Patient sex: F
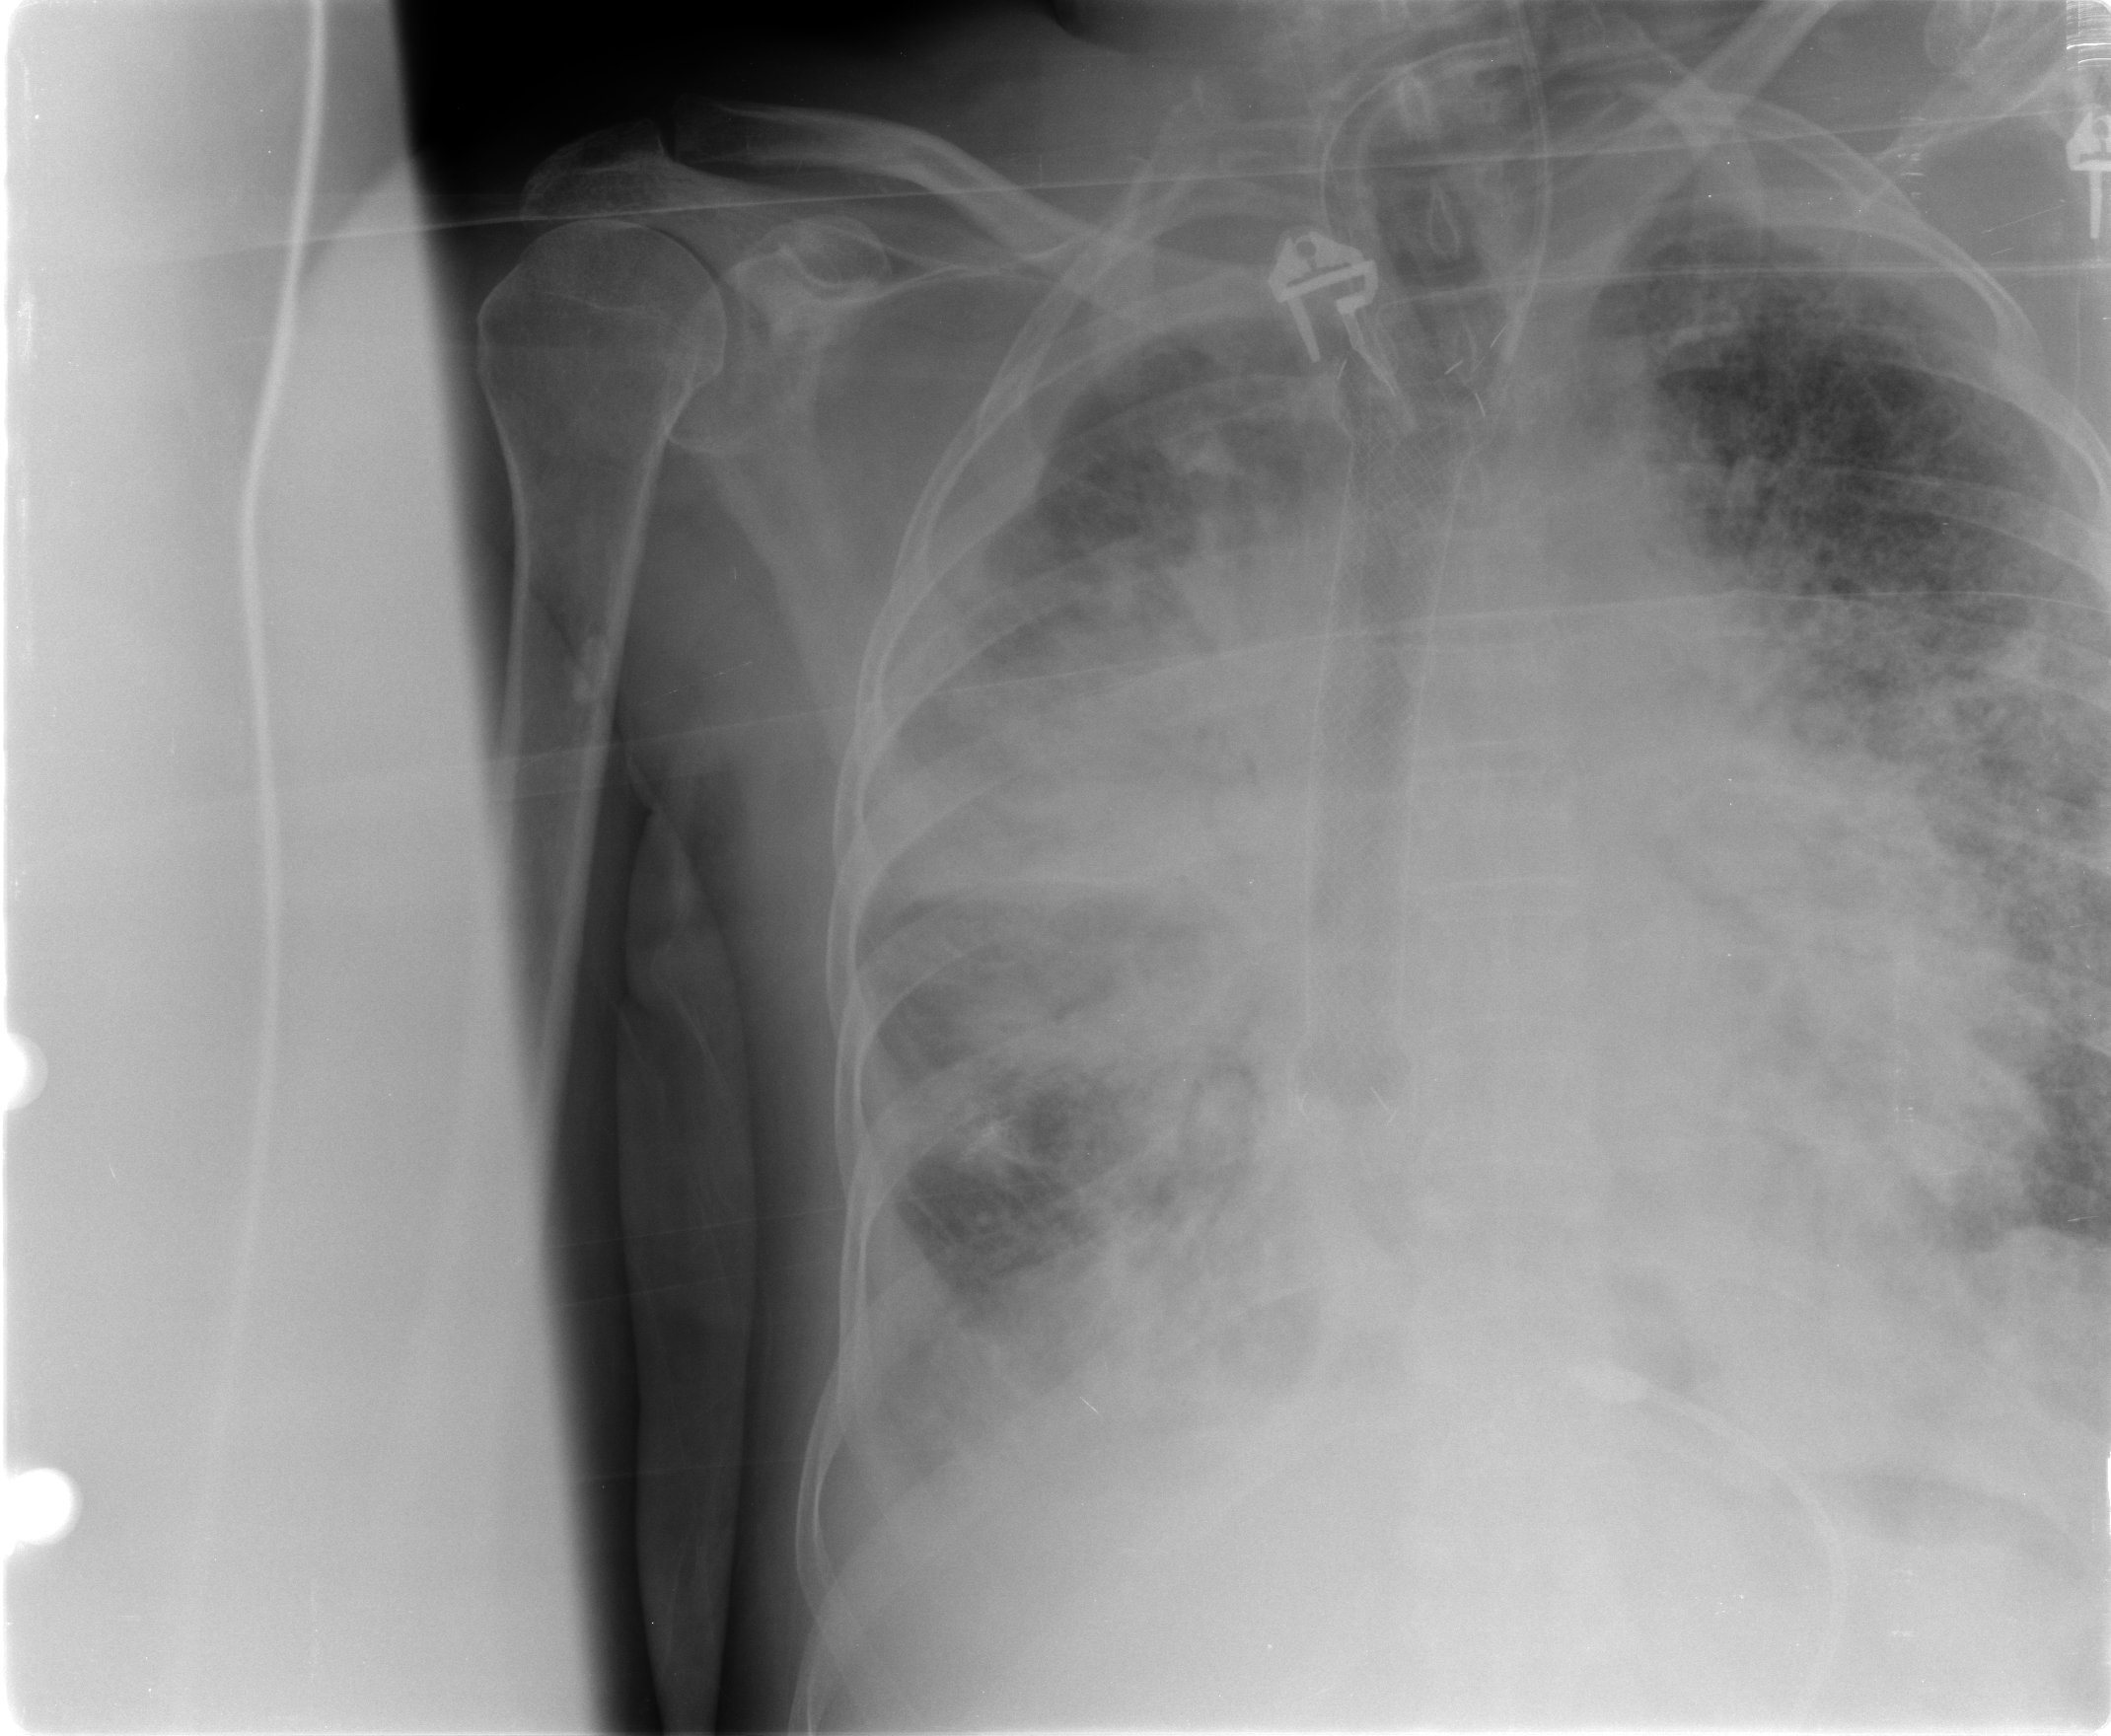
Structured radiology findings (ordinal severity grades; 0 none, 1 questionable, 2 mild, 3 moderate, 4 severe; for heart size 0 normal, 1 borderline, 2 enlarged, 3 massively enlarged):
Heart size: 2
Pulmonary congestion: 4
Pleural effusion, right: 2
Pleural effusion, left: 2
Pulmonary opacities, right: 4
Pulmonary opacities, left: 4
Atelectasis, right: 4
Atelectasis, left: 4